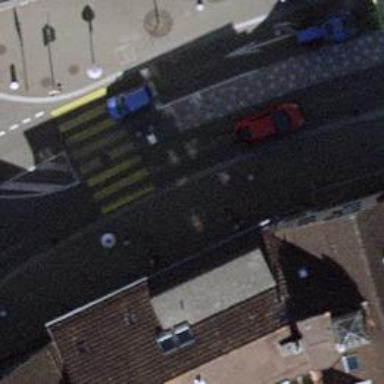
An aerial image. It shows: Crossing with traffic signals.